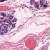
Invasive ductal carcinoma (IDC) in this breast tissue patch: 0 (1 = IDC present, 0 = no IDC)